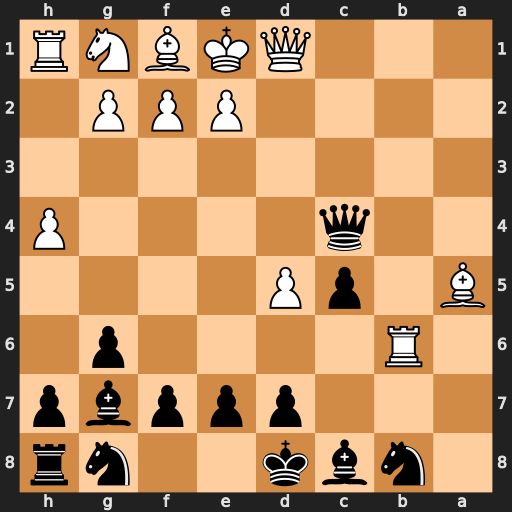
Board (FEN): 1nbk2nr/3pppbp/1R4p1/B1pP4/2q4P/8/4PPP1/3QKBNR
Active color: b
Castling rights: K
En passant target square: -
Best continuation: Bc3+ Bxc3 Qxc3+ Qd2 Qa1+